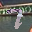
Label: 7